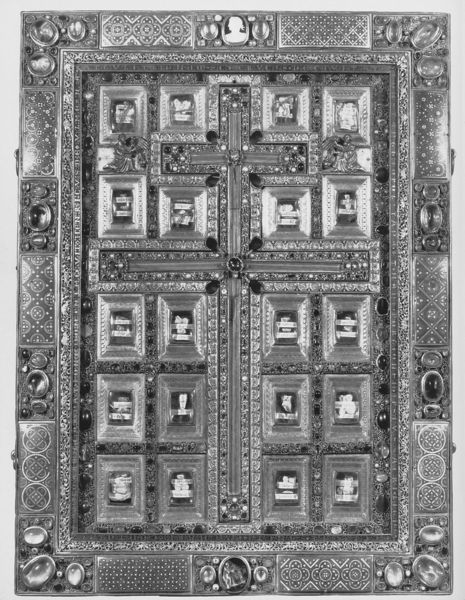
Titel: Staurothek
Standort: Trier, St. Matthias (EU - D - RP)
Schlagwörter: kopf, schwarz, muster, ornament, bibel, rahmen, steine, kirche, gold, diamanten, edelsteine, relief, ansicht, glanz, verzierung, metall, foto, deckel, buch, kreuz, kreise, intarsien, buchdeckel, einband, goldschmiedekunst, ziseliert, rubin, saphir, testament, tabernakel, gemme, psalter, zisseliert, doppelkreuz, fotografiert, messbuch, geommetrisch, gamme